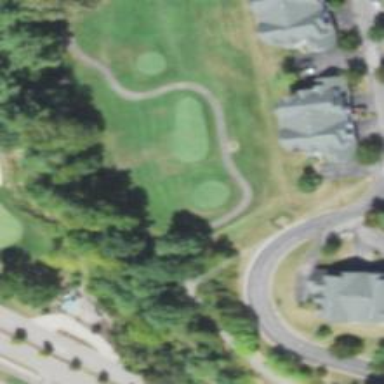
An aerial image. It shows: Path for both road and golf.